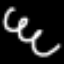
Label: squiggle